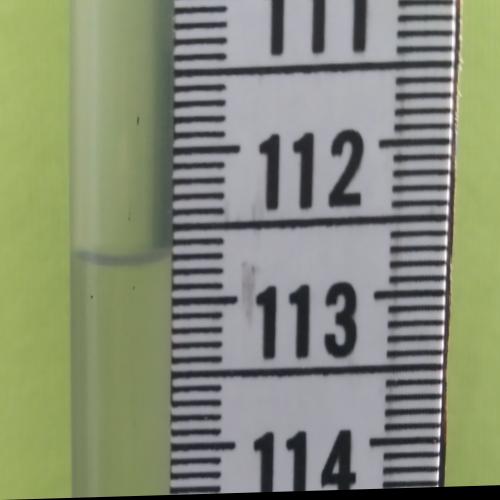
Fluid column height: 112.7 cm